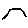
Label: hexagon